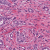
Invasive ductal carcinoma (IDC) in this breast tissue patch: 0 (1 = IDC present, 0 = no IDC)